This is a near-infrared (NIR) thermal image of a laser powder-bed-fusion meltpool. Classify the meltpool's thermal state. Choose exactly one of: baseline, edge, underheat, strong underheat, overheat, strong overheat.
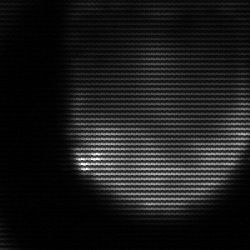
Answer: edge